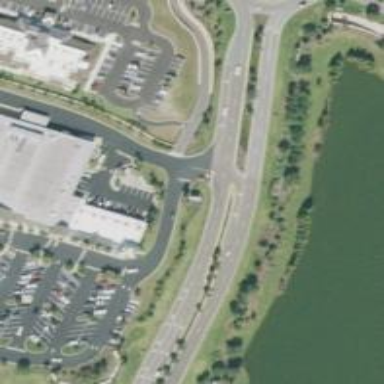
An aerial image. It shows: Secondary link road.